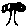
Label: tree